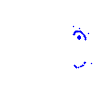
Particle: proton